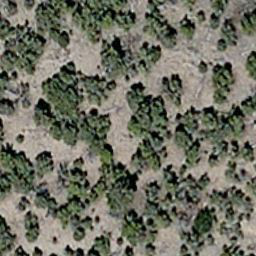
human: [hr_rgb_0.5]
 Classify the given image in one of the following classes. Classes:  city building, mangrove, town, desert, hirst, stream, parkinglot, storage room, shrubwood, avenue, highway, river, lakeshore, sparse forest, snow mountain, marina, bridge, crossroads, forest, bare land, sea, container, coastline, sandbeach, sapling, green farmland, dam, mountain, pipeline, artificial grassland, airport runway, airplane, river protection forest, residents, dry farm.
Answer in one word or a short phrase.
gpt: sparse forest